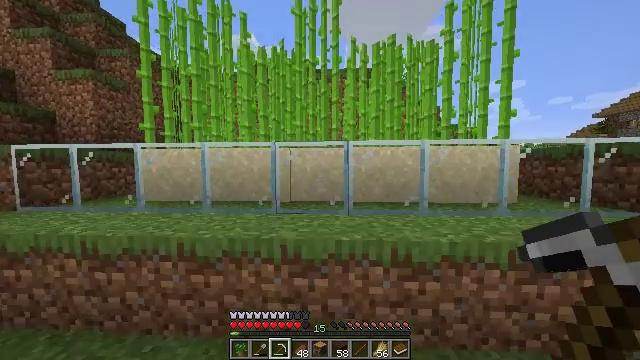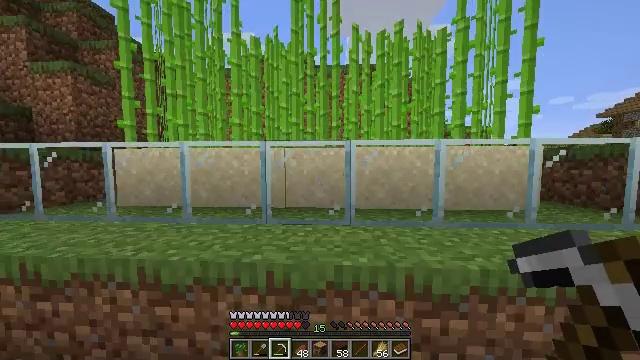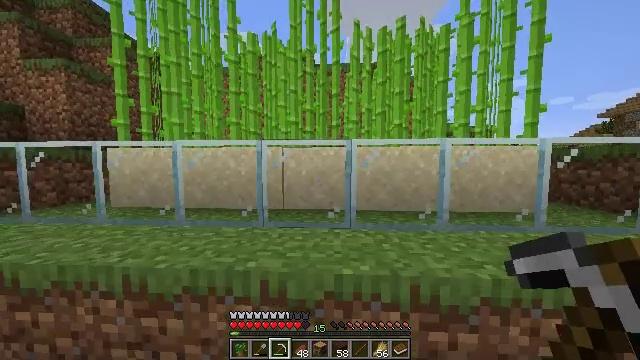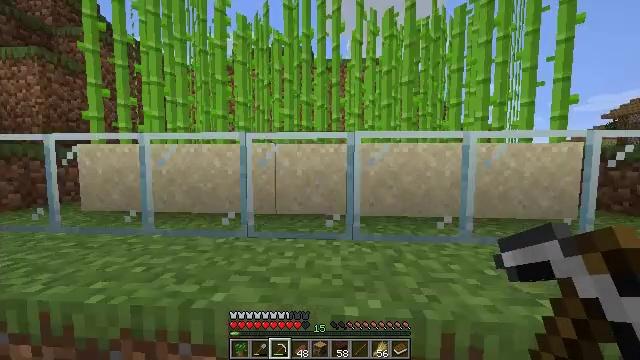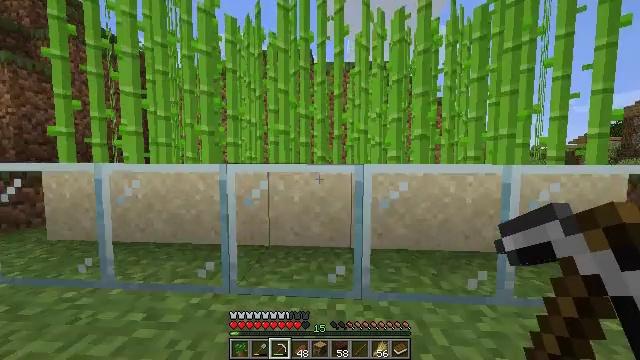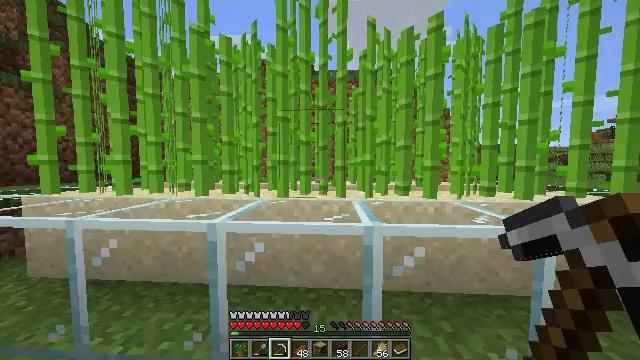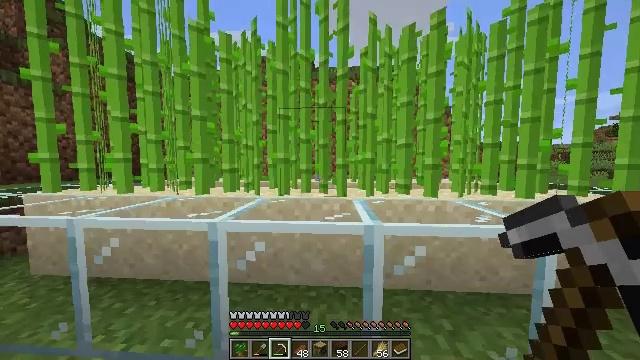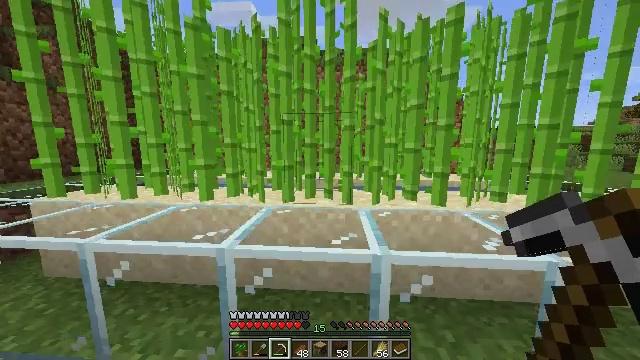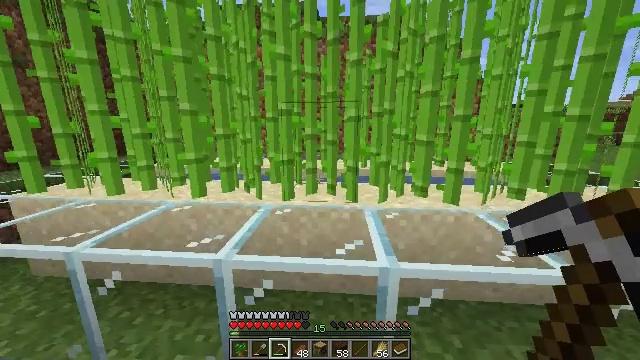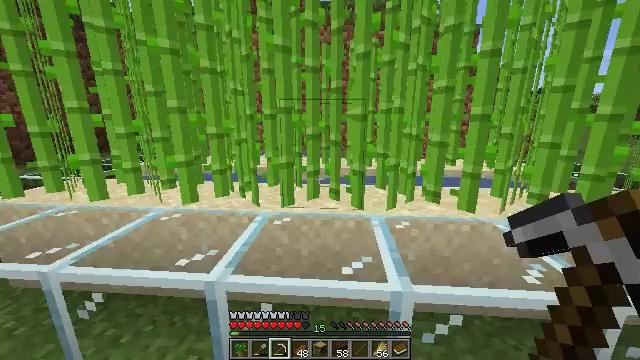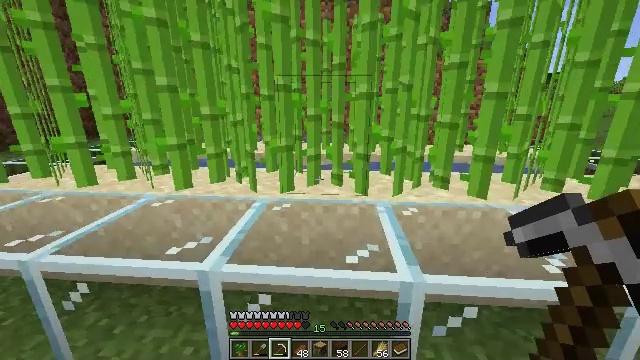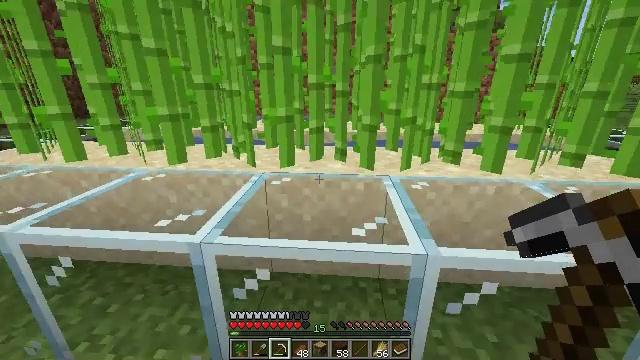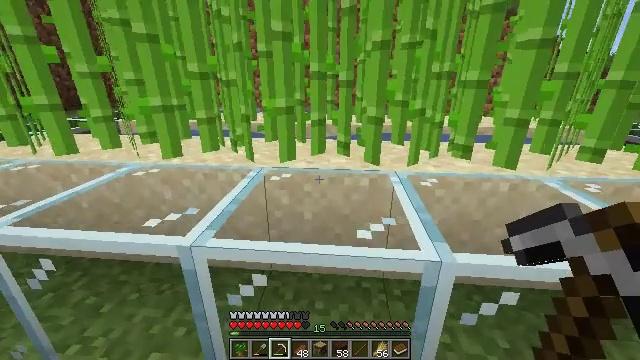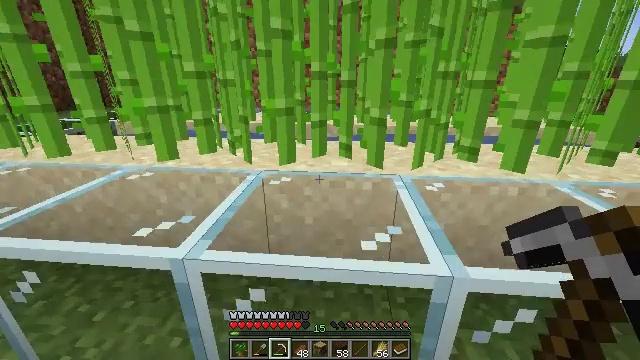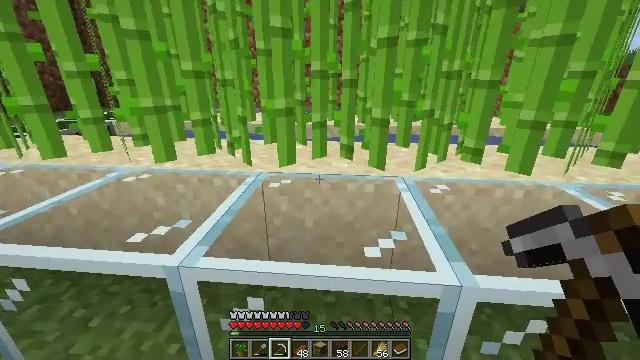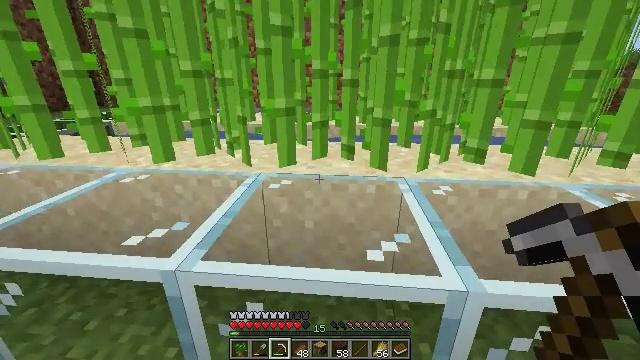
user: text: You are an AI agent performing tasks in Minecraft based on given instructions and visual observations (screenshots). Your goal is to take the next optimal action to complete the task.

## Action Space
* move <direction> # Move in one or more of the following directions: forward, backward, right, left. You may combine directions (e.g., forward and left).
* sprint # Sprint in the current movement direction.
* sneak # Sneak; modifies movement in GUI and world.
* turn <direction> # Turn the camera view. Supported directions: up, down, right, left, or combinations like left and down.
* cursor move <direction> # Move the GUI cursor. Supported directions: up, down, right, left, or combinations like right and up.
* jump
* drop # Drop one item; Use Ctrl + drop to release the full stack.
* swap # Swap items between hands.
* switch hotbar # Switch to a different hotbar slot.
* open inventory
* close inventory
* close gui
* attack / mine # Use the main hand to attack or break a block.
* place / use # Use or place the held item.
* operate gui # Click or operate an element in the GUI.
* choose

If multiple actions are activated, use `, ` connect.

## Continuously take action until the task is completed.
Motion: motion action
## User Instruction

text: Cut down the sugar cane stalks.
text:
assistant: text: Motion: move forward
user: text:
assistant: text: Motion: move forward
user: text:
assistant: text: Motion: move forward
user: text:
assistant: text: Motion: move forward, jump
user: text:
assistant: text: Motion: move forward, jump
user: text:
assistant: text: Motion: move forward, jump
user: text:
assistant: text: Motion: move forward, turn down, jump
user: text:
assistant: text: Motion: move forward, turn down
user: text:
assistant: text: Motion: move forward, turn down
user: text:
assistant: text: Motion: move forward, turn down
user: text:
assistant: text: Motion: move forward, turn down
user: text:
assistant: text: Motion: turn down
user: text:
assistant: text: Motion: no_op
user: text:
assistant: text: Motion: no_op
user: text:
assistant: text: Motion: no_op
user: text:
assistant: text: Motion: no_op
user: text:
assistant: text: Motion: no_op
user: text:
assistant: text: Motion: no_op
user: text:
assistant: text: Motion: no_op
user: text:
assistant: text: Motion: turn up
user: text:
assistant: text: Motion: turn up
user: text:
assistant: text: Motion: move forward
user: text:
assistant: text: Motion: move forward
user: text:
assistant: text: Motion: move forward, attack / mine
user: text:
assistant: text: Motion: attack / mine
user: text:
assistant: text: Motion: attack / mine
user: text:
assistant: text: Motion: no_op
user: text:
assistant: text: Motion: move forward, turn down, jump
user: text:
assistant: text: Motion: move forward, turn down, jump
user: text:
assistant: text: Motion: move forward, turn down, jump